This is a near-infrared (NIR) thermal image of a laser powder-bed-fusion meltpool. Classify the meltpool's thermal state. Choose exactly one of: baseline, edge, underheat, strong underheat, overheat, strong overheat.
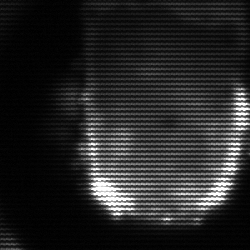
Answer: baseline